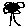
Label: tree